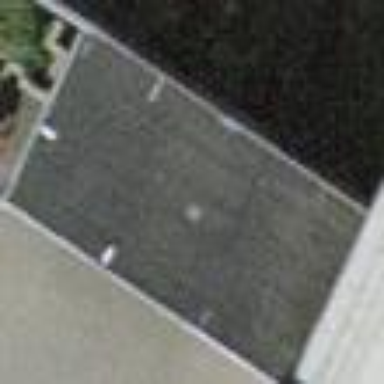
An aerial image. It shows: View of roof of building.